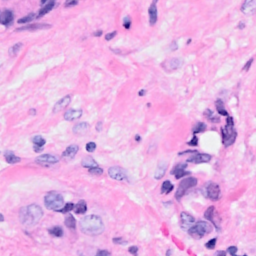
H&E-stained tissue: Breast